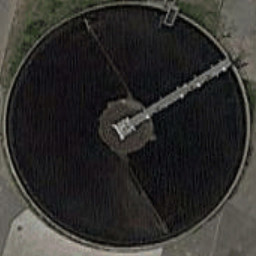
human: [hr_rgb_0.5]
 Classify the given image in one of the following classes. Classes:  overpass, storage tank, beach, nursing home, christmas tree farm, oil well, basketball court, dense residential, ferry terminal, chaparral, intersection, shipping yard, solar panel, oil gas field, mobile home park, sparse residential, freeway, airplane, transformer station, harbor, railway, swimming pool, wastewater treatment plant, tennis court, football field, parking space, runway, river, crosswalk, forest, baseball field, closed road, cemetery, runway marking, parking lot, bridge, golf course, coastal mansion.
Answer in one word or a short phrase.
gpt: wastewater treatment plant